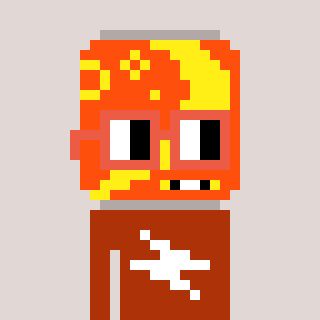
a pixel art character with square orange glasses, a pop-shaped head and a hotbrown-colored body on a warm background